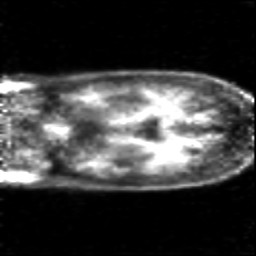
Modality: PET
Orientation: coronal
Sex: female
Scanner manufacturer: siemens